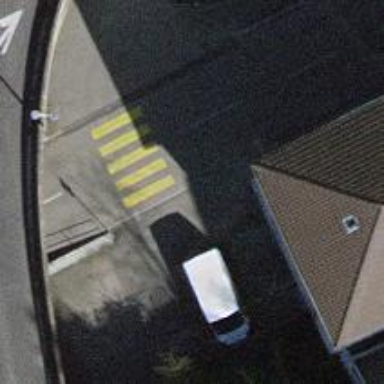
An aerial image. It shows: Uncontrolled zebra crossing.